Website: home-depot
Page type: billing-address
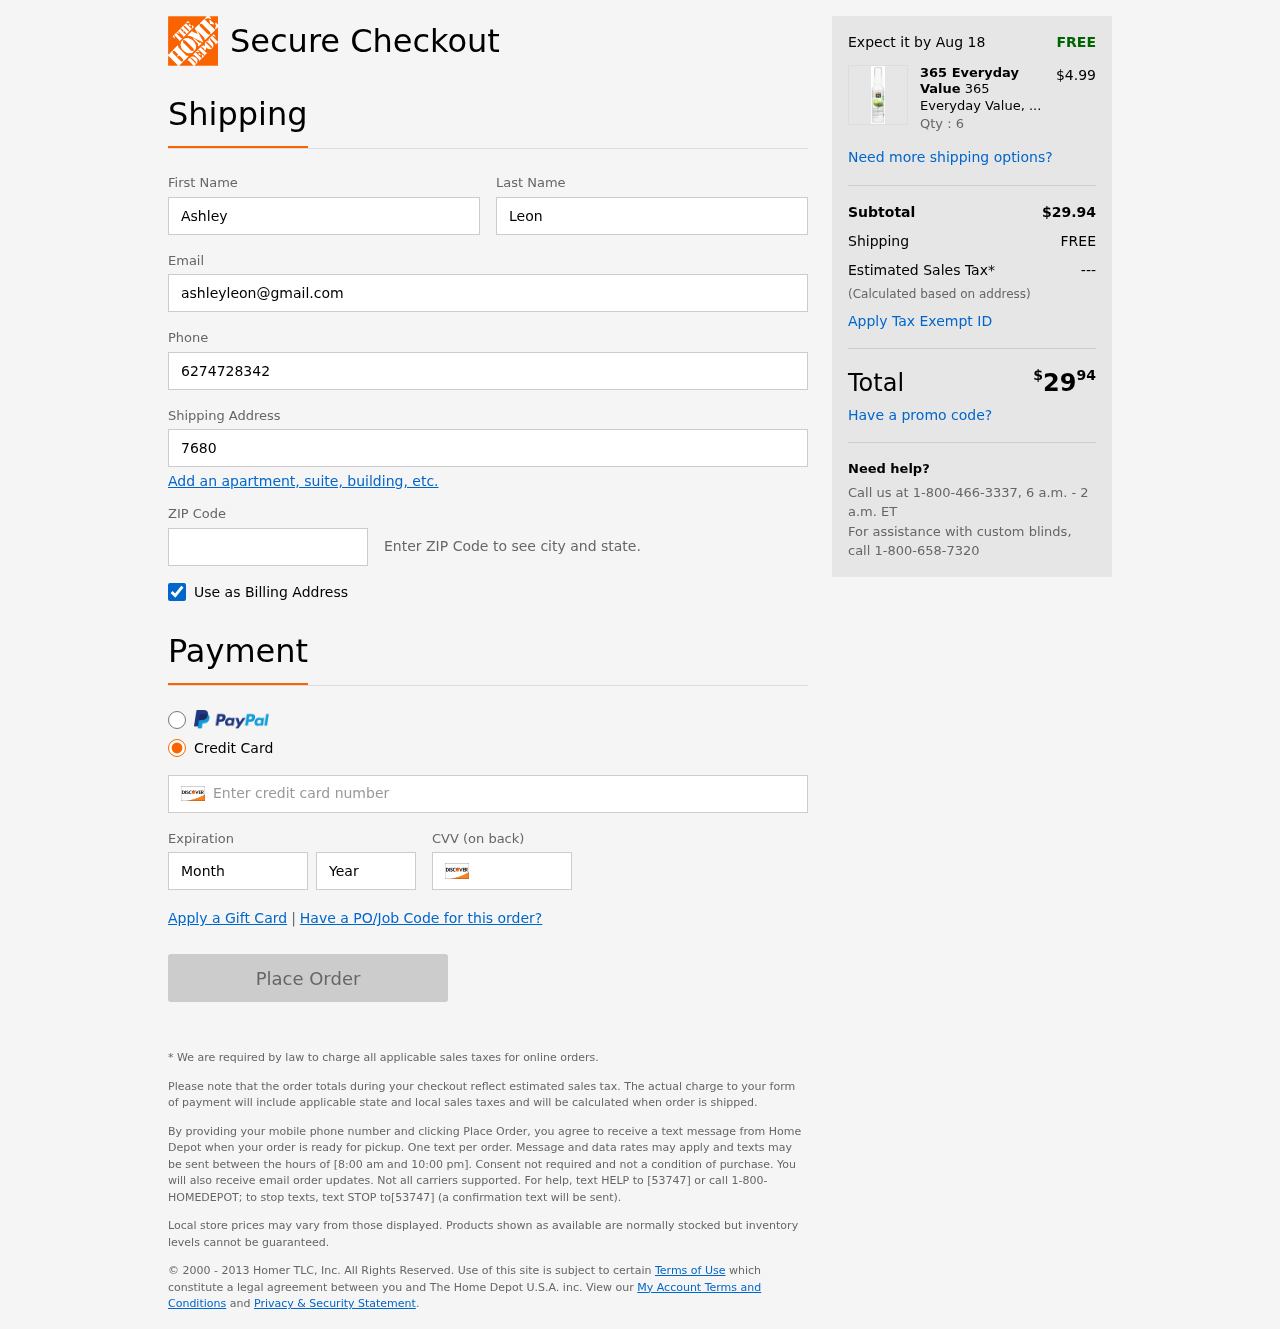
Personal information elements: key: PII_FIRSTNAME
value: Ashley
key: PII_LASTNAME
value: Leon
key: PII_EMAIL
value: ashleyleon@gmail.com
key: PII_PHONE
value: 6274728342
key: PII_STREET
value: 7680 Wilson Ridge
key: PII_POSTCODE
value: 87585
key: PII_CARD_NUMBER
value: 6011 4147 5363 9340
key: PII_CARD_EXPIRY_MONTH
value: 11
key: PII_CARD_CVV
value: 542
Product elements: key: PRODUCT1_BRAND
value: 365 Everyday Value
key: PRODUCT1_NAME
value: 365 Everyday Value, Hand Sanitizer Spray, Mojito Mint, 2 fl oz
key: PRODUCT1_PRICE
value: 4.99
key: PRODUCT1_QUANTITY
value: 6
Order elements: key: ORDER_DELIVERY_DATE
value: Aug 18
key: ORDER_SUBTOTAL
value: $29.94
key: ORDER_SHIPPING_COST
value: FREE
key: ORDER_TAX
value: ---
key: ORDER_TOTAL2
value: $2994